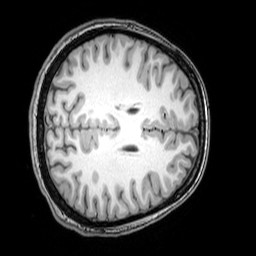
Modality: T1w
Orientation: axial
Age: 22
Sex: female
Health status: healthy
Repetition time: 0.081 s
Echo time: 0.037 s